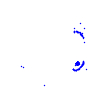
Particle: proton